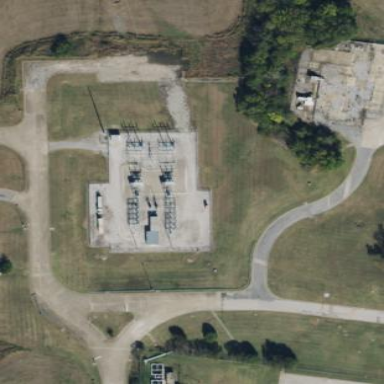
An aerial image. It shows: Substation with power facilities.